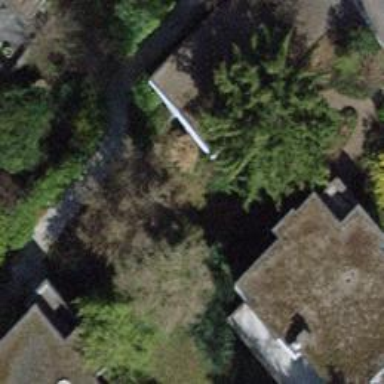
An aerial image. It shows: Group of garages.